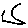
Label: moon